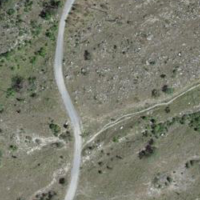
EUNIS habitat code: 45
Species observed at this site:
Emberiza cia